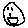
Label: smiley face